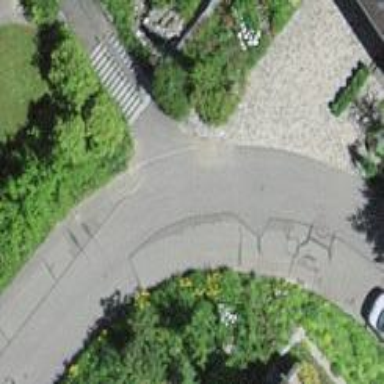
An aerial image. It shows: Set of concrete steps.